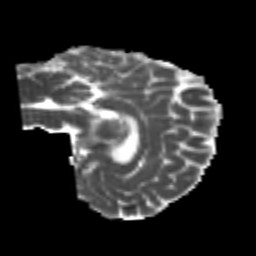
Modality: MD
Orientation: sagittal
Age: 22
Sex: female
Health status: healthy
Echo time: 0.074 s